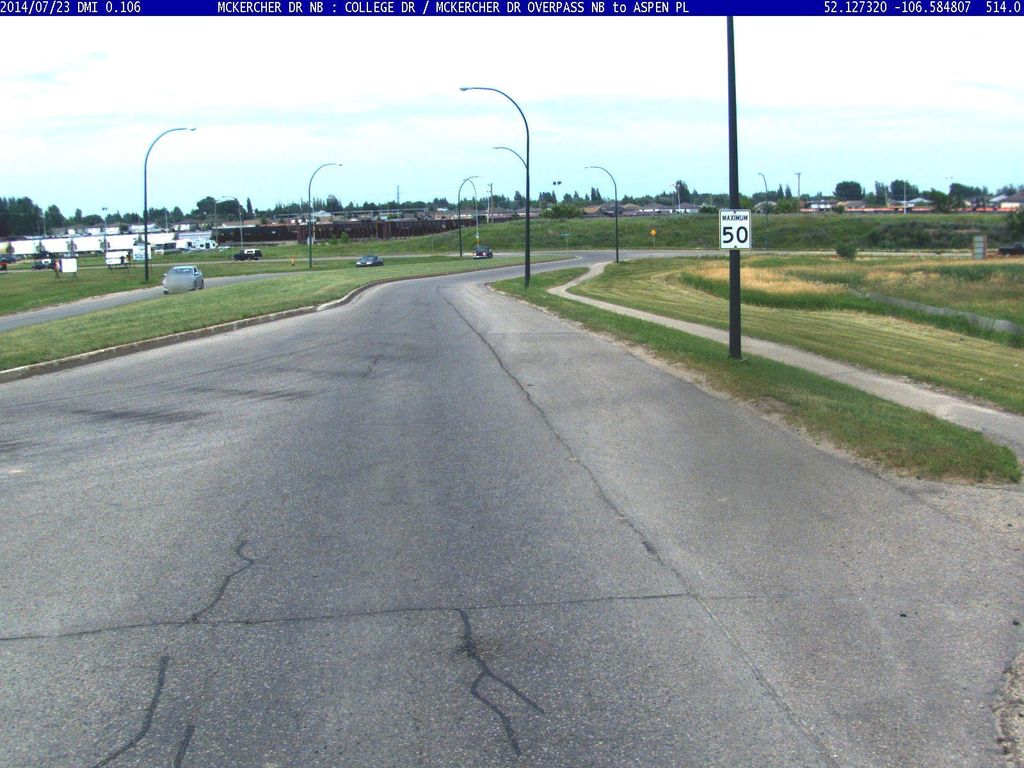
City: saskatoon